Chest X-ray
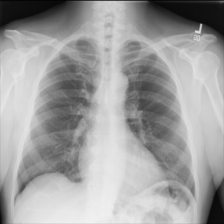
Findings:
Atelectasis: negative
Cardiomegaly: negative
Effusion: negative
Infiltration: negative
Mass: negative
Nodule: negative
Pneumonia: negative
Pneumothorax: negative
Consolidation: negative
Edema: negative
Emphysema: negative
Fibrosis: negative
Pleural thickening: negative
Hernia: negative